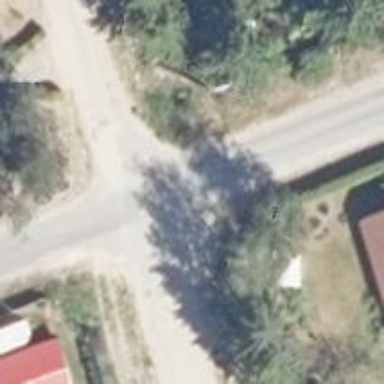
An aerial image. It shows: Residential road.